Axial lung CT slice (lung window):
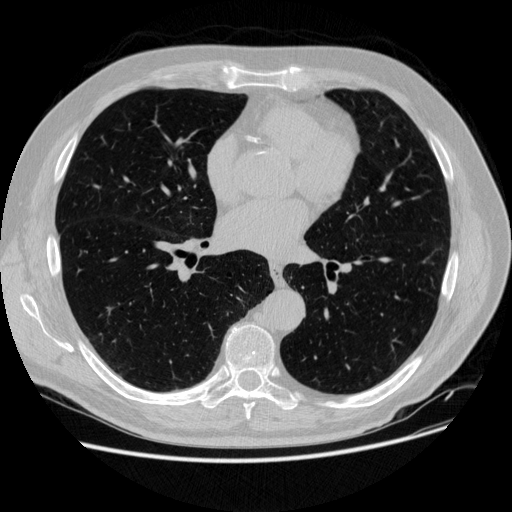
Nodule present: no